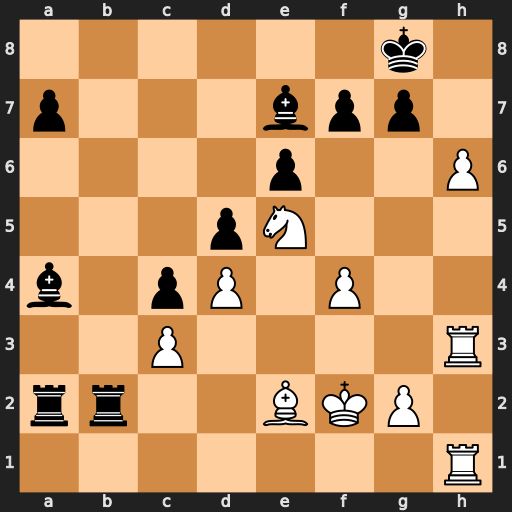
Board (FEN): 6k1/p3bpp1/4p2P/3pN3/b1pP1P2/2P4R/rr2BKP1/7R
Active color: w
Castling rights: -
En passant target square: -
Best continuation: h7+ Kh8 Nxf7#